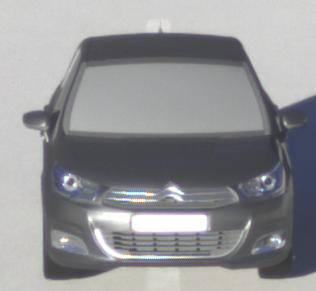
Make: Citroen
Model: C4 VTi 95
Detailed model: C4 (II)
Model produced from: 2012/08
Model produced until: 2013/06
Doors: 5
Color: gray
Road condition: dry road
Daytime: sunrise or sunset
Contrast: high contrast